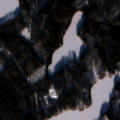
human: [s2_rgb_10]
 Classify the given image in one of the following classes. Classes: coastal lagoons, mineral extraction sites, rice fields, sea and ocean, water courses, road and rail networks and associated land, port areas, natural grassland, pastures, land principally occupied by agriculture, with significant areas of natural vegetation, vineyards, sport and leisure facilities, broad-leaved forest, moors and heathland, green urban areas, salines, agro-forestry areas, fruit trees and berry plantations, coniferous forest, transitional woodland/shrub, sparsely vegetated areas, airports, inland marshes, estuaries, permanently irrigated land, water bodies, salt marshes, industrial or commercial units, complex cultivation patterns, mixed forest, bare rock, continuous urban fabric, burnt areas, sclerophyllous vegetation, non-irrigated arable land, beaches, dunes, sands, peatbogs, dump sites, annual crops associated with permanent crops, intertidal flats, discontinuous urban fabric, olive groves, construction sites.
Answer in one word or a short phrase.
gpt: mixed forest, water bodies